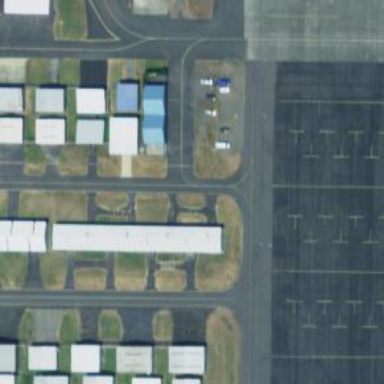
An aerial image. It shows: Image of taxiway at airport.